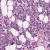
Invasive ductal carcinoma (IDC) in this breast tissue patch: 1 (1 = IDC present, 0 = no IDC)